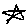
Label: star